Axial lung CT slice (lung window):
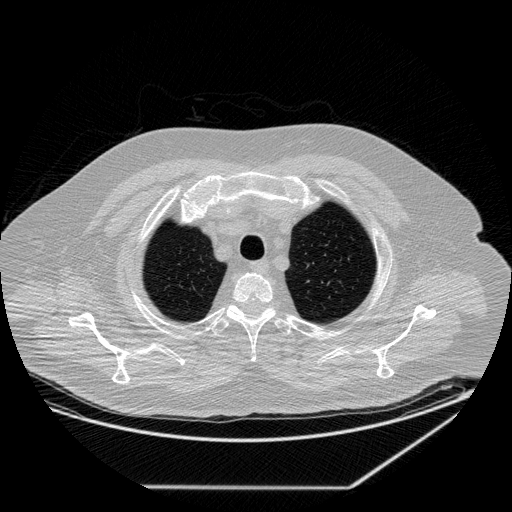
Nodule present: no